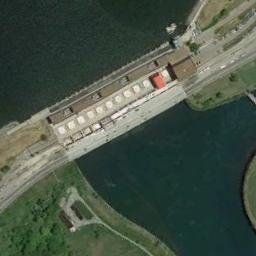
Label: bridge